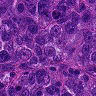
Metastatic tissue present: yes